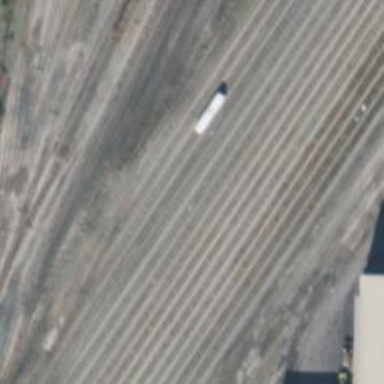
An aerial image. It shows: Railway siding with rails.